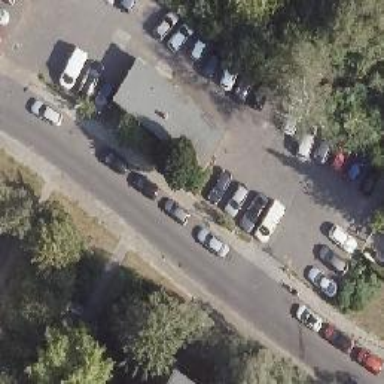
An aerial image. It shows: Parking area with surface.